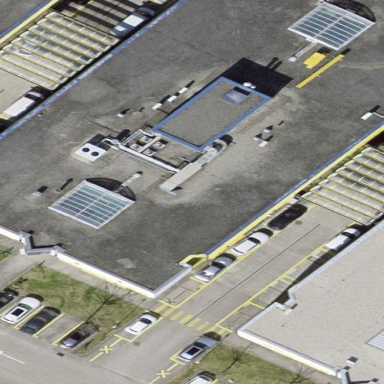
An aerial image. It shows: Commercial building.